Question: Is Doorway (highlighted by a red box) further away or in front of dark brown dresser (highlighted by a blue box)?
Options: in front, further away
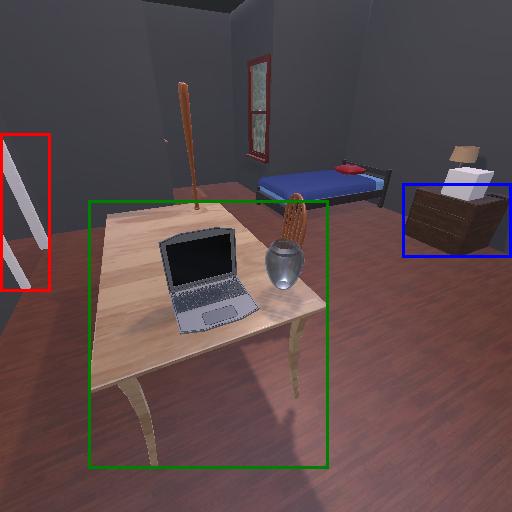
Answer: in front